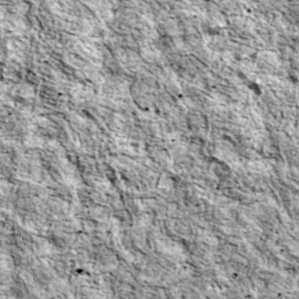
Label: non_frost